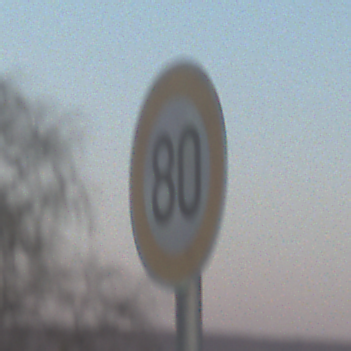
Verkehrszeichen: Geschwindigkeit80
Umgebung: Outdoor, Nature
Tageszeit: SunriseSunset
Wetter: Clear
Licht: Natural
Jahreszeit: Winter
Kontrast: LowContrast